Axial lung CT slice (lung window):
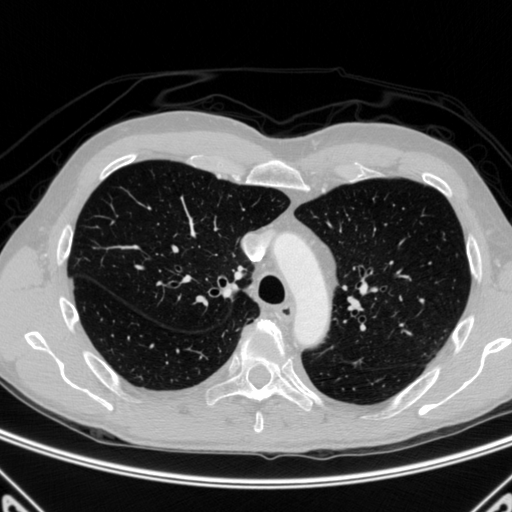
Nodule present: no